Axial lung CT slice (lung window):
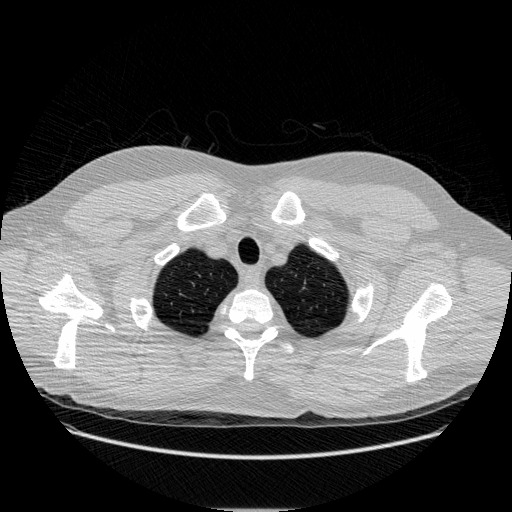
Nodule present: no